Field crop: maize
Growth stage: 2
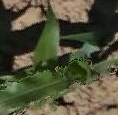
Species: maize